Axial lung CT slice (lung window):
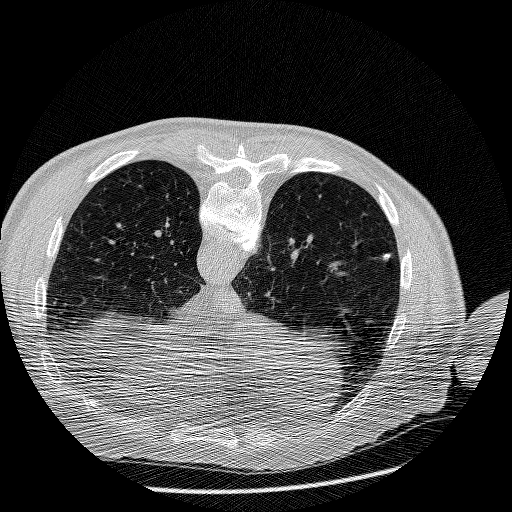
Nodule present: yes
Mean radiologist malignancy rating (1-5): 1.5